Field crop: maize
Growth stage: 2
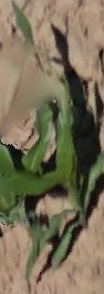
Species: maize